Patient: sex M, age 37
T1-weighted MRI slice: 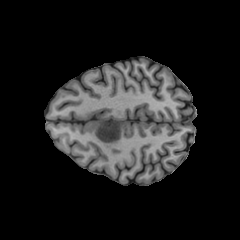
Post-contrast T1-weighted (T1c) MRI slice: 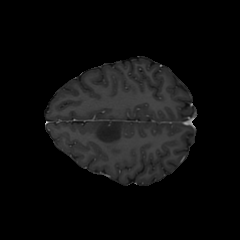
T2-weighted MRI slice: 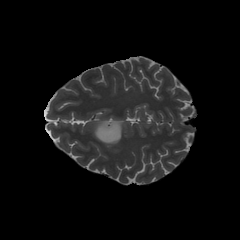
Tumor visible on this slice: yes
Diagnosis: Astrocytoma, IDH-mutant
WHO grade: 2